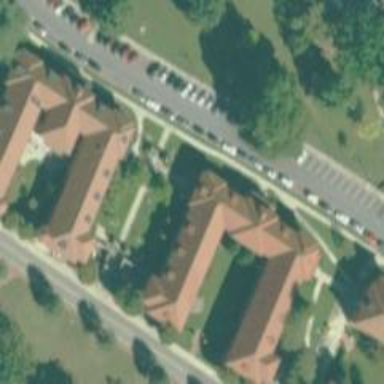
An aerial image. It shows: Dormitory building.